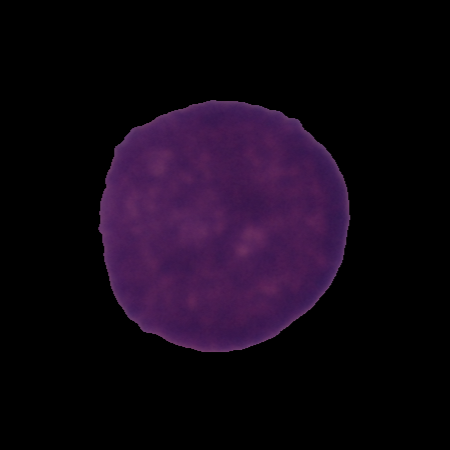
Label: healthy